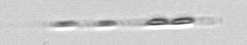
Label: Leptocylindrus